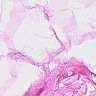
Metastatic tissue present: no